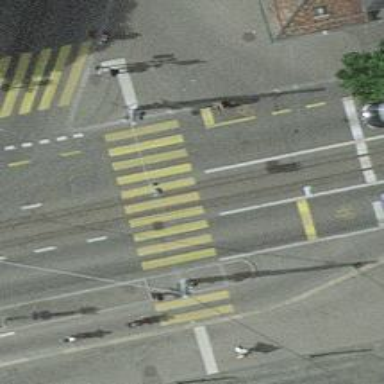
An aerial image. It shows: Road crossing with traffic signals and island.